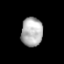
Tissue: prostate
Cell type: T cells
Senescence score: 0.2834
Nuclear area (px): 606
Mean DAPI intensity: 177.866